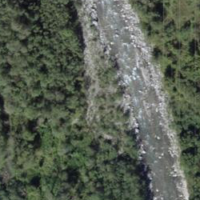
EUNIS habitat code: 50
Species observed at this site:
Aglais urticae
Maniola jurtina
Garrulus glandarius
Issoria lathonia